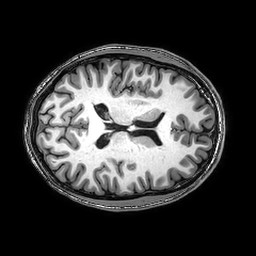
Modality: T1w
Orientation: axial
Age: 23
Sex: male
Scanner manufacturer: philips
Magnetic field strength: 3 T
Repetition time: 0.008332 s
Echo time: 0.00385 s